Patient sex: F
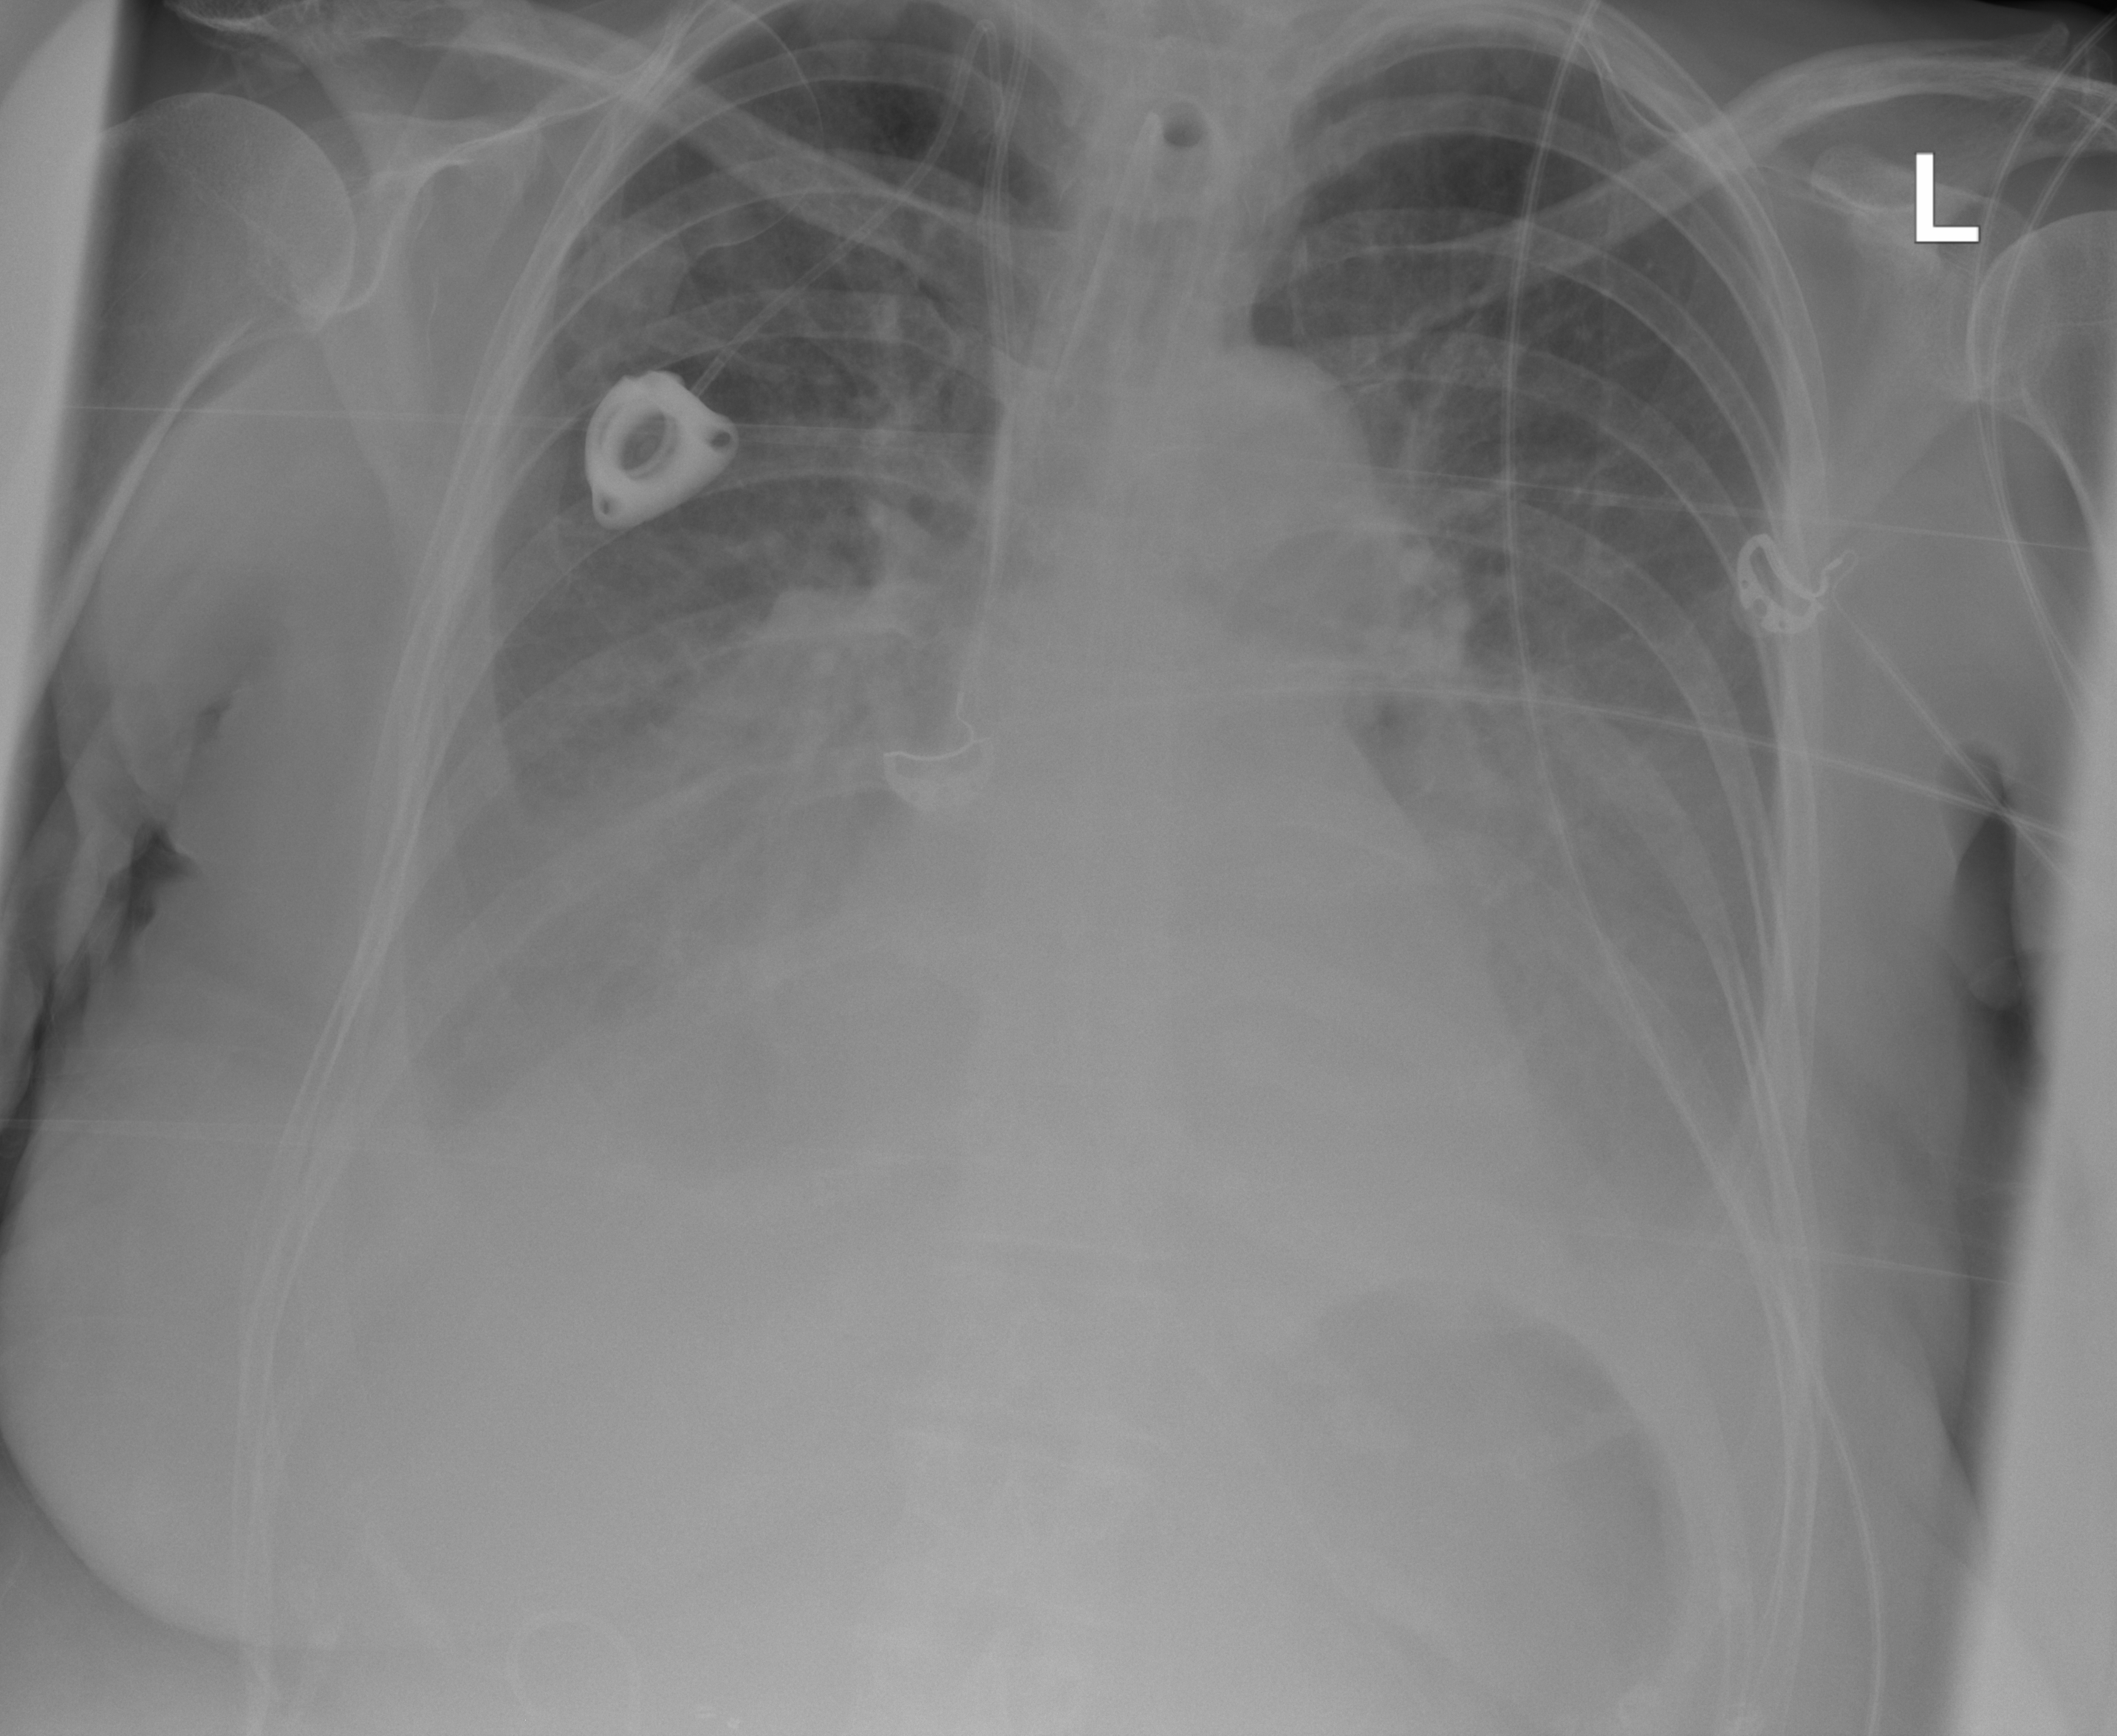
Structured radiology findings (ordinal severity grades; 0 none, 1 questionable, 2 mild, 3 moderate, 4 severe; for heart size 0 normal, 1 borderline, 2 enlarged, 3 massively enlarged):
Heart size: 2
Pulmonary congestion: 2
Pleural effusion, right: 2
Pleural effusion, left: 2
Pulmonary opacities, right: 0
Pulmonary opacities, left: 0
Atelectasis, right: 2
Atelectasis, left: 2